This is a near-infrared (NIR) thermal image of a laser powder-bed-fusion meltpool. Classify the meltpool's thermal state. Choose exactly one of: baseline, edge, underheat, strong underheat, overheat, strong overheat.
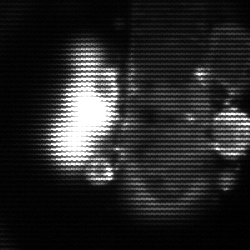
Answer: strong underheat